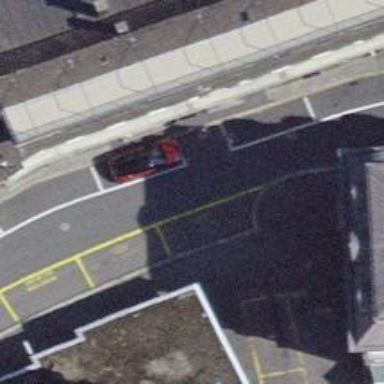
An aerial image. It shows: Parking lane with parallel orientation.